Aerial crown-view tile of a tropical tree (Barro Colorado Island, Panama), acquired 20250124:
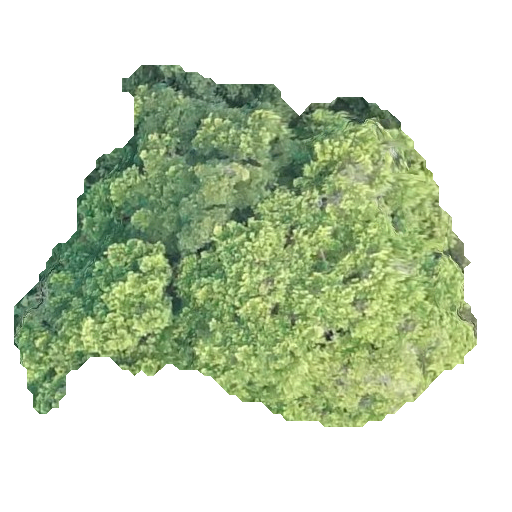
Species: Terminalia amazonia
GBIF accepted scientific name: Terminalia amazonica
Crown area: 170.197 m²